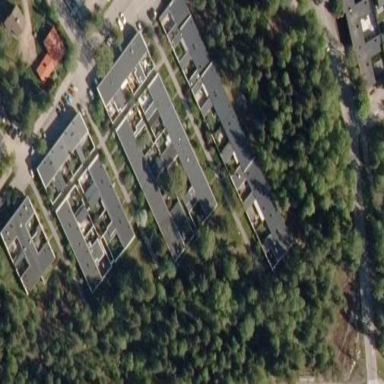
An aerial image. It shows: Residential terrace building.